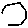
Label: hexagon